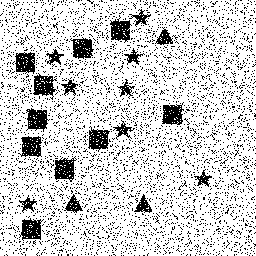
Squares: 10
Triangles: 3
Stars: 8
Total shapes: 21